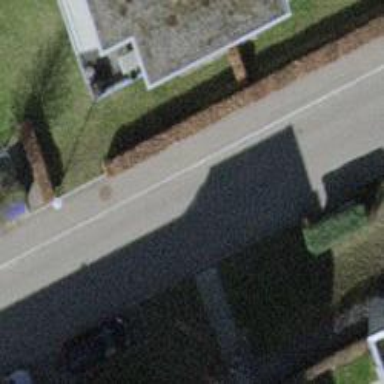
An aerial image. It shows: Smoothly paved residential road.